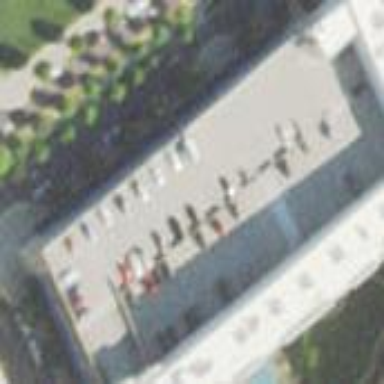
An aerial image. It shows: Multi-storey parking building.